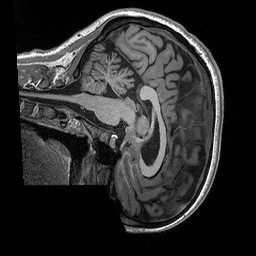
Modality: T1w
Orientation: sagittal
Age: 25
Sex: female
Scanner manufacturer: siemens
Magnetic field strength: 3 T
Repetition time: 2.3 s
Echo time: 0.00298 s